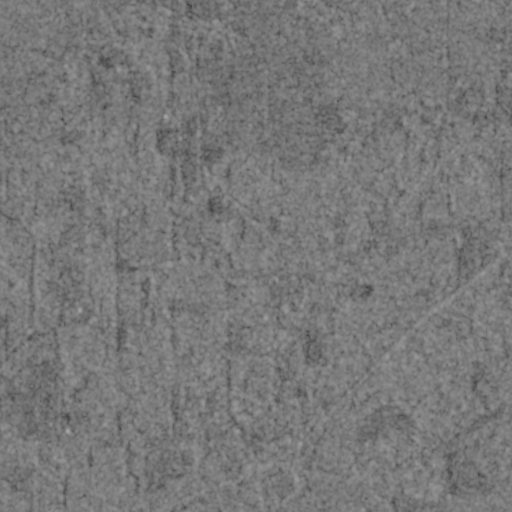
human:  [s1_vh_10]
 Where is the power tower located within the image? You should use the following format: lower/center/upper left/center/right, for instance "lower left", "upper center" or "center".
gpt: The power tower is located in the upper left of the image.
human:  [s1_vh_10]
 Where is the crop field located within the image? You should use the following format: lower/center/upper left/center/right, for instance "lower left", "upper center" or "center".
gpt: There is no crop field in the image.

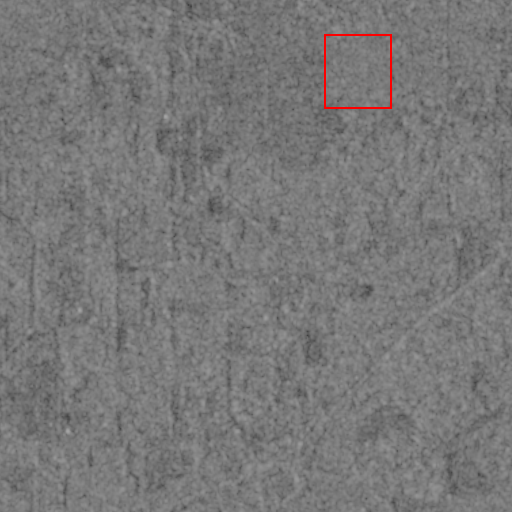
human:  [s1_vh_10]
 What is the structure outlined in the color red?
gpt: The structure outlined in red is a crop field.
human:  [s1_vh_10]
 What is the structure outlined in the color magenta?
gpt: There is no magenta outline.